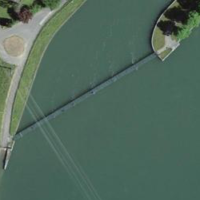
EUNIS habitat code: 15
Species observed at this site:
Podiceps cristatus
Cyanistes caeruleus
Cygnus olor
Fulica atra
Anas platyrhynchos
Cuculus canorus
Mergus merganser
Pica pica
Falco tinnunculus
Sylvia atricapilla
Motacilla alba